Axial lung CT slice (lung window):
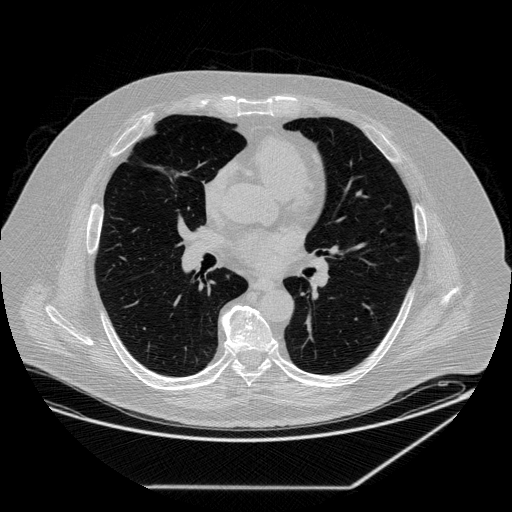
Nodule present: no